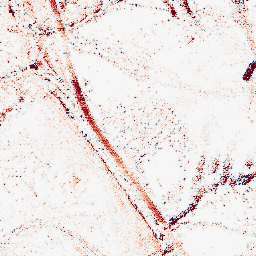
Category: morphological
Decomposition family: morphological_ellipse
Decomposition parameters: operation: opening
width: 5
height: 10
Upsampling method: regularized
Upsampling parameters: scale: 2
lambda_reg: 0.1
Upsampling scale: 2